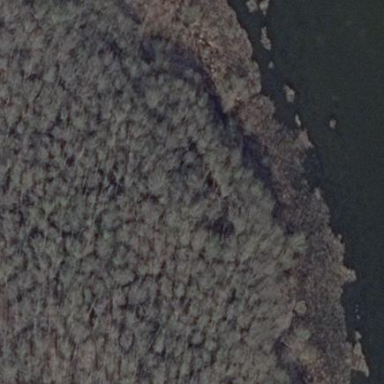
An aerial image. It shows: Reedbed in wetland area.